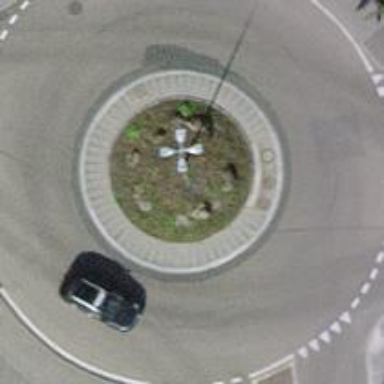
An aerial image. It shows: Tertiary road leading to roundabout.